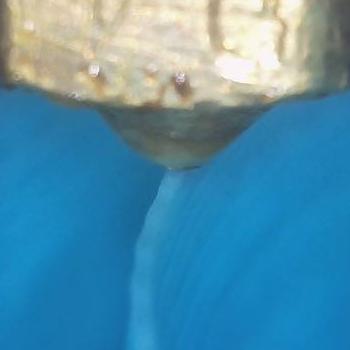
Flow rate: 56%